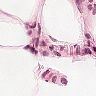
Metastatic tissue present: no